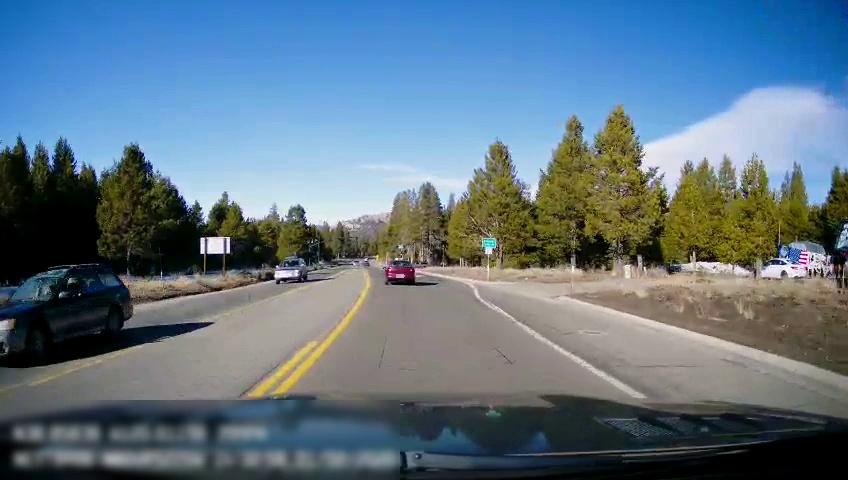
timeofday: Day
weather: Sunny
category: Drivable Space
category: Vehicles | Car
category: Vehicles | SUV
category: Vehicles | Car
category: Vehicles | SUV
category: Vehicles | Car
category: Lanes | Alternate Lane
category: Lanes | Current Lane
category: Lanes | Opposite Lane
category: Traffic | Signs